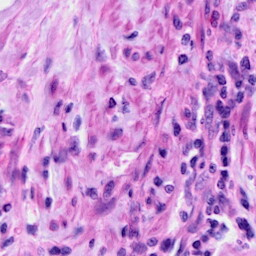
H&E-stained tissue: Cervix